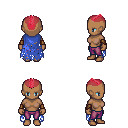
a pixel art fantasy rpg character, female body template, human, dark skin, blue tattered cape, magenta pants, ruby red short mohawk hairstyle, leather bracers, four views (front, back, left, right), 2x2 character sprite sheet, small pixel art, hard edges, no anti-aliasing